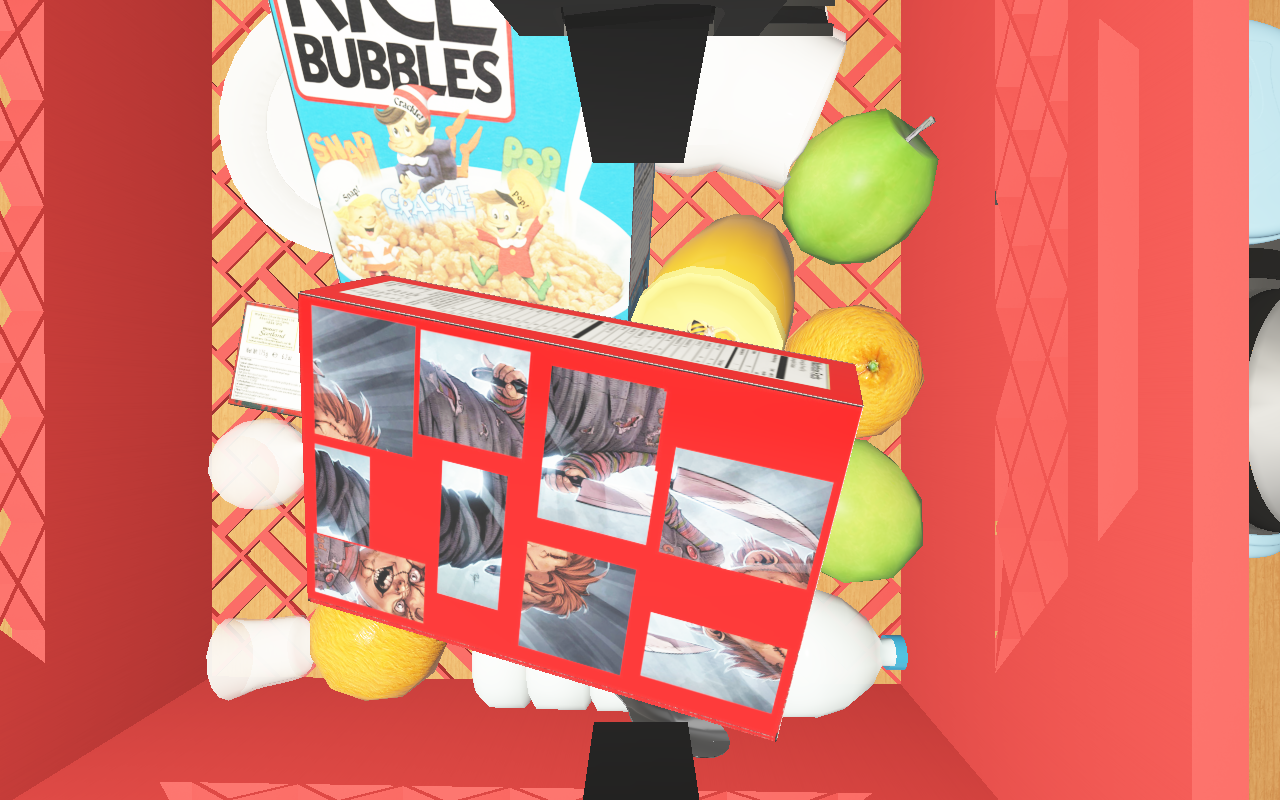
Objects in the scene:
carafe
apple
apple
orange
plate
glass
wineglass
cereal box
biscuit box